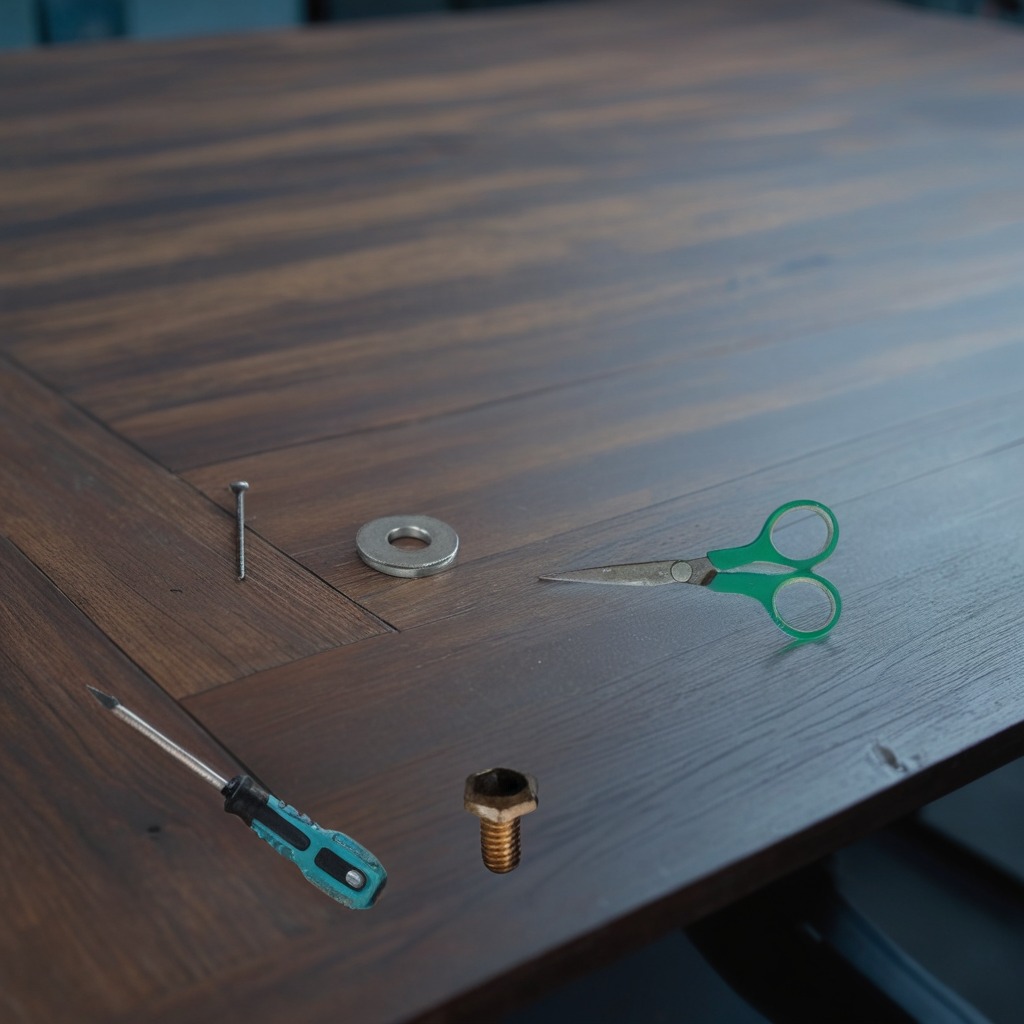
A flat metal washer, a metal machine screw, an iron nail, a screwdriver, and a pair of scissors are lying on the old table.